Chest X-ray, AP view. Patient: 83 years old, sex F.
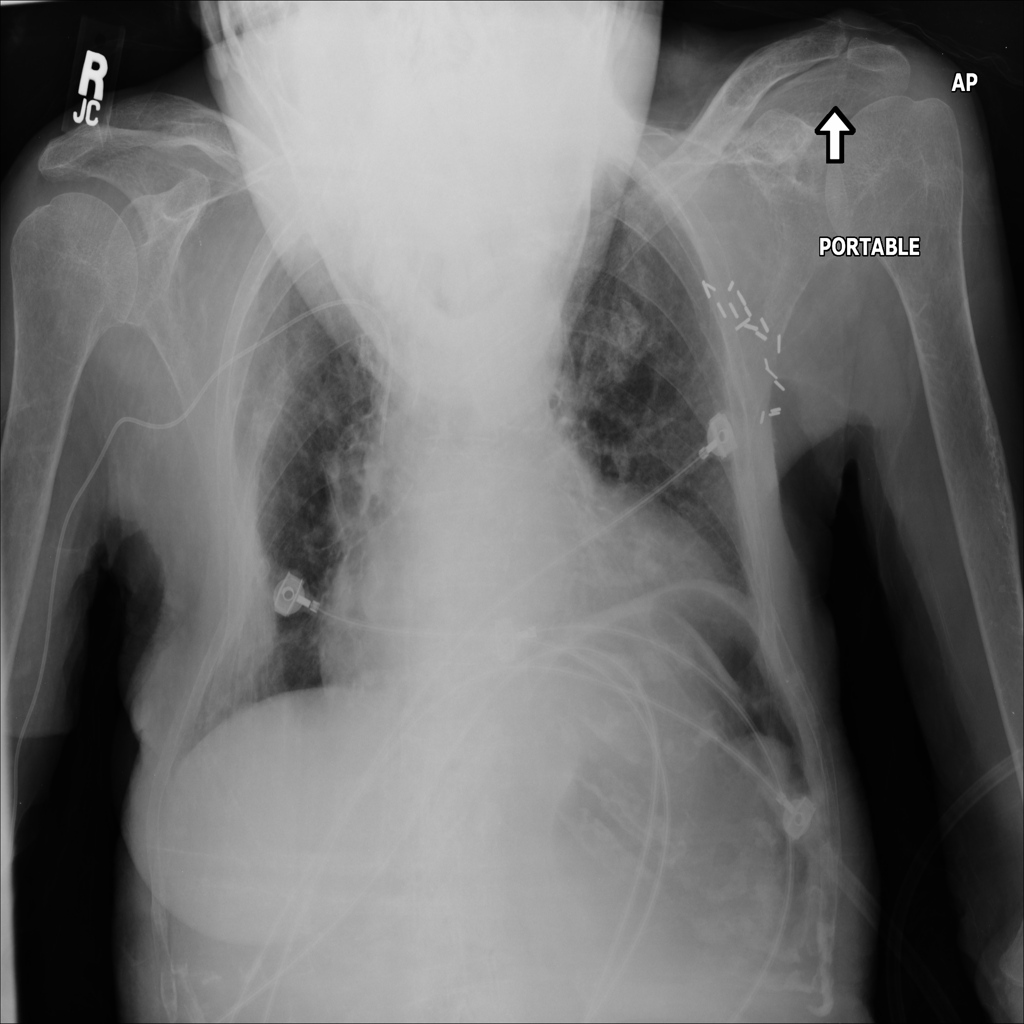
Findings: No Finding